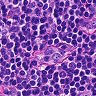
Metastatic tissue present: no